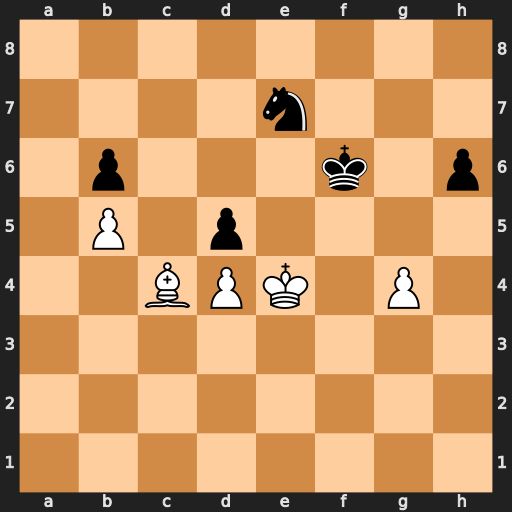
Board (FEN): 8/4n3/1p3k1p/1P1p4/2BPK1P1/8/8/8
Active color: w
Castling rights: -
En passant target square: -
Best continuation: Bxd5 Nc8 Bc4 Nd6+ Kd5